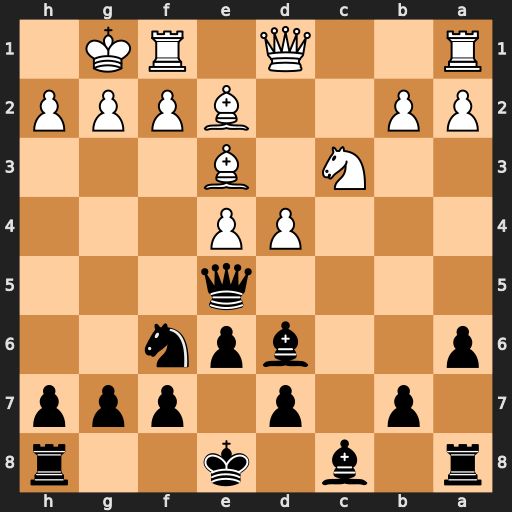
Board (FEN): r1b1k2r/1p1p1ppp/p2bpn2/4q3/3PP3/2N1B3/PP2BPPP/R2Q1RK1
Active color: b
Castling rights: kq
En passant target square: -
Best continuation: Qxh2#